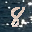
Label: 8